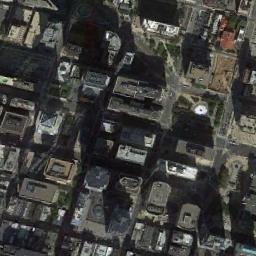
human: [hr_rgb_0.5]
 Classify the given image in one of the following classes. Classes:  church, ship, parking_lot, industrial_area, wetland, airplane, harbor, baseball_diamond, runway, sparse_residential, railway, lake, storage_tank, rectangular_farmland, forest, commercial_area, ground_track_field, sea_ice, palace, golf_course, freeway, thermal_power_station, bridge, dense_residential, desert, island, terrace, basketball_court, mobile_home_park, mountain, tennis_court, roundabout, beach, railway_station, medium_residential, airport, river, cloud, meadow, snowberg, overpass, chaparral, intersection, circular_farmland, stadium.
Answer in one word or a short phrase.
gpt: commercial_area